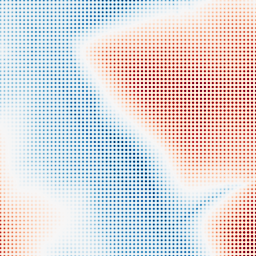
Category: classical
Decomposition family: gaussian
Decomposition parameters: sigma: 100
Upsampling method: sinc_hamming
Upsampling parameters: scale: 8
kernel_size: 4
Upsampling scale: 8